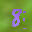
Label: 8